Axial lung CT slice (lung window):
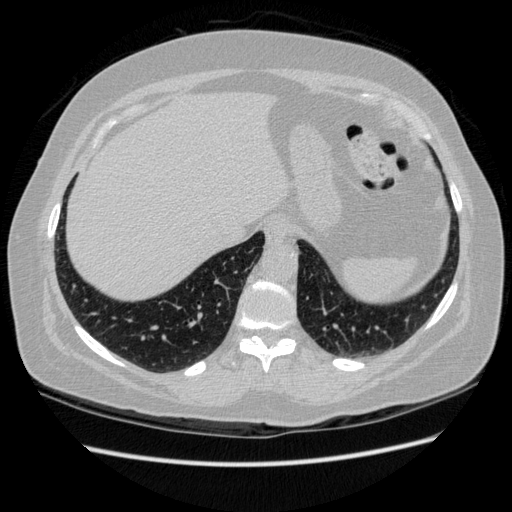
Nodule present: no